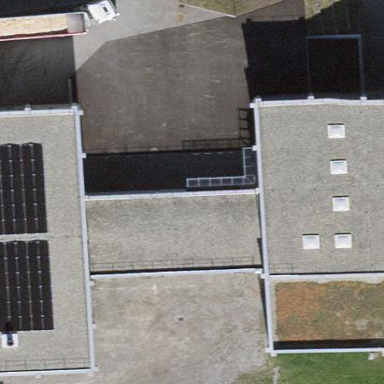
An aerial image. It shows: Industrial building with power generator inside.